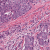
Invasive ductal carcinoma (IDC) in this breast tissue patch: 0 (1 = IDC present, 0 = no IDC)